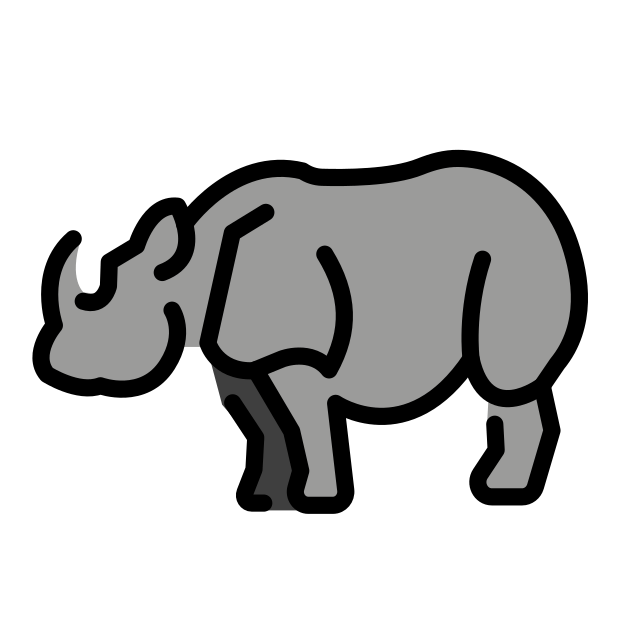
Emoji: 🦏
Name: rhinoceros
Unicode: 0x1f98f